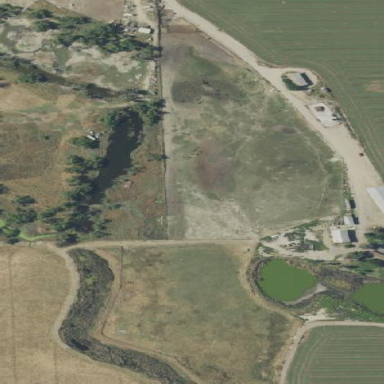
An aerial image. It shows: Farmyard with vacant or disturbed land.